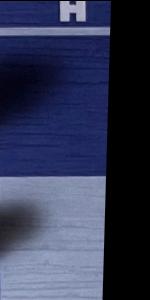
Label: Empty